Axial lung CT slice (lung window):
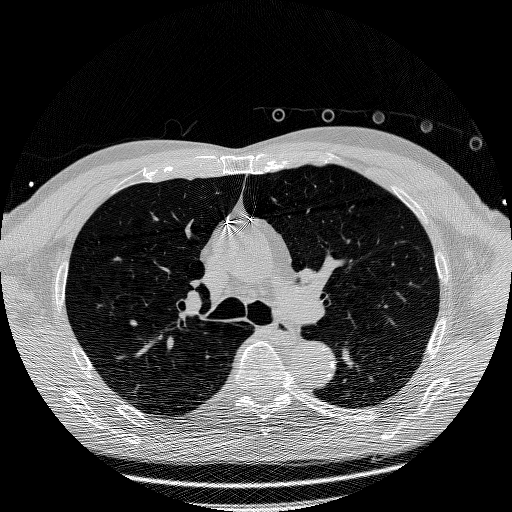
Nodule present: no